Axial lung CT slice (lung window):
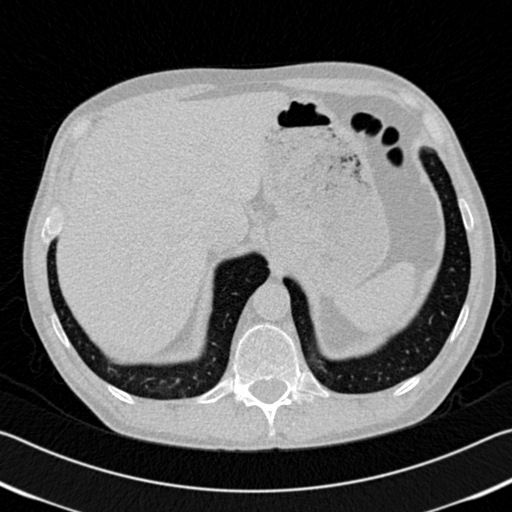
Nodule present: no